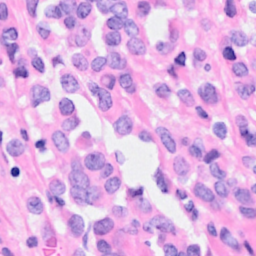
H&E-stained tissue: Breast